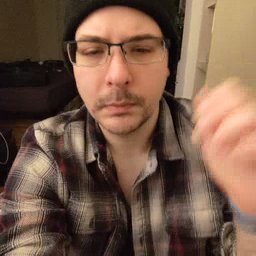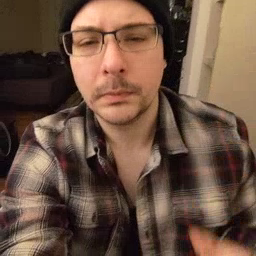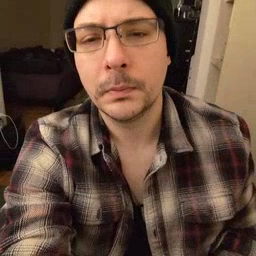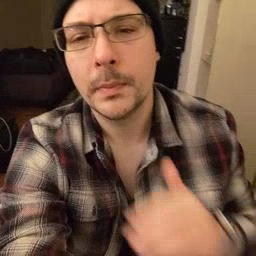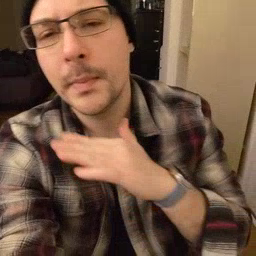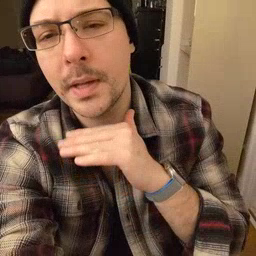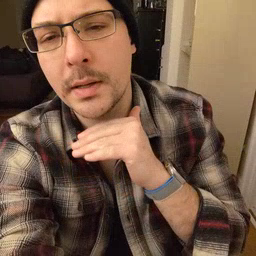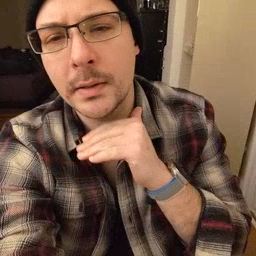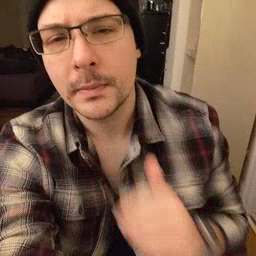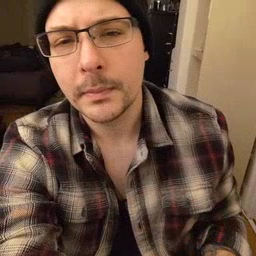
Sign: pig